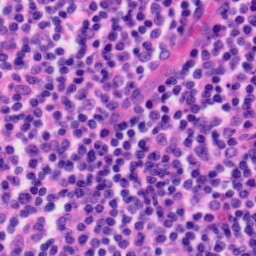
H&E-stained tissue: Tonsil